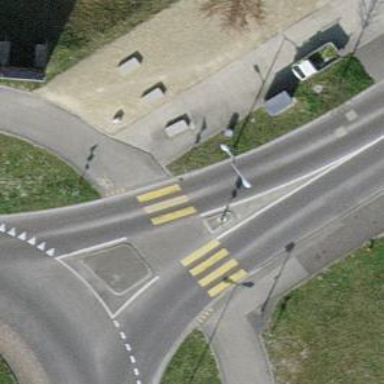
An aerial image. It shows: Marked crossing on the road.